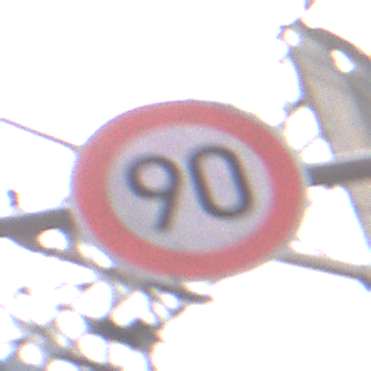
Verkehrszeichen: Geschwindigkeit90
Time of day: MorningAfternoon
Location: Outdoor (Urban)
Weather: Overcast
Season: NotSpecified
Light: Natural